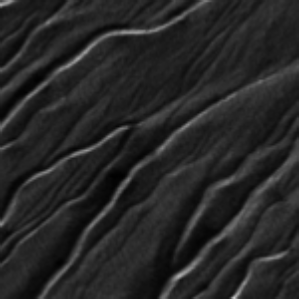
Label: frost